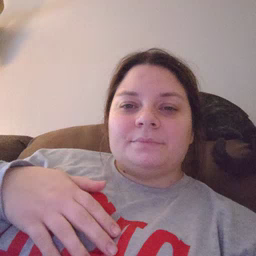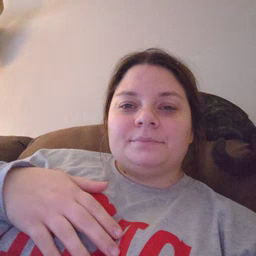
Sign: garbage